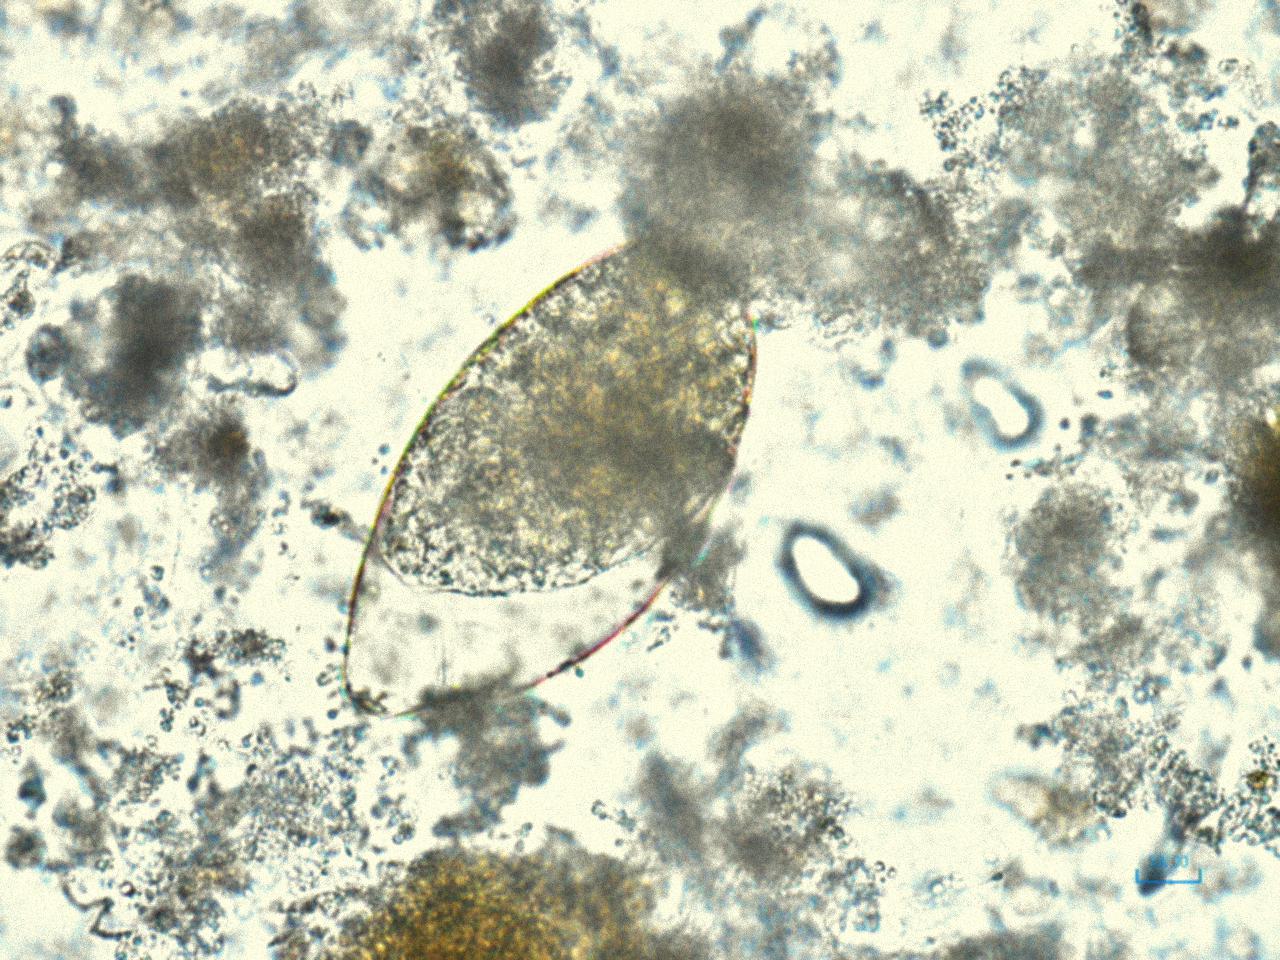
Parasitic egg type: Fasciolopsis buski